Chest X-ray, PA view. Patient: 42 years old, sex F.
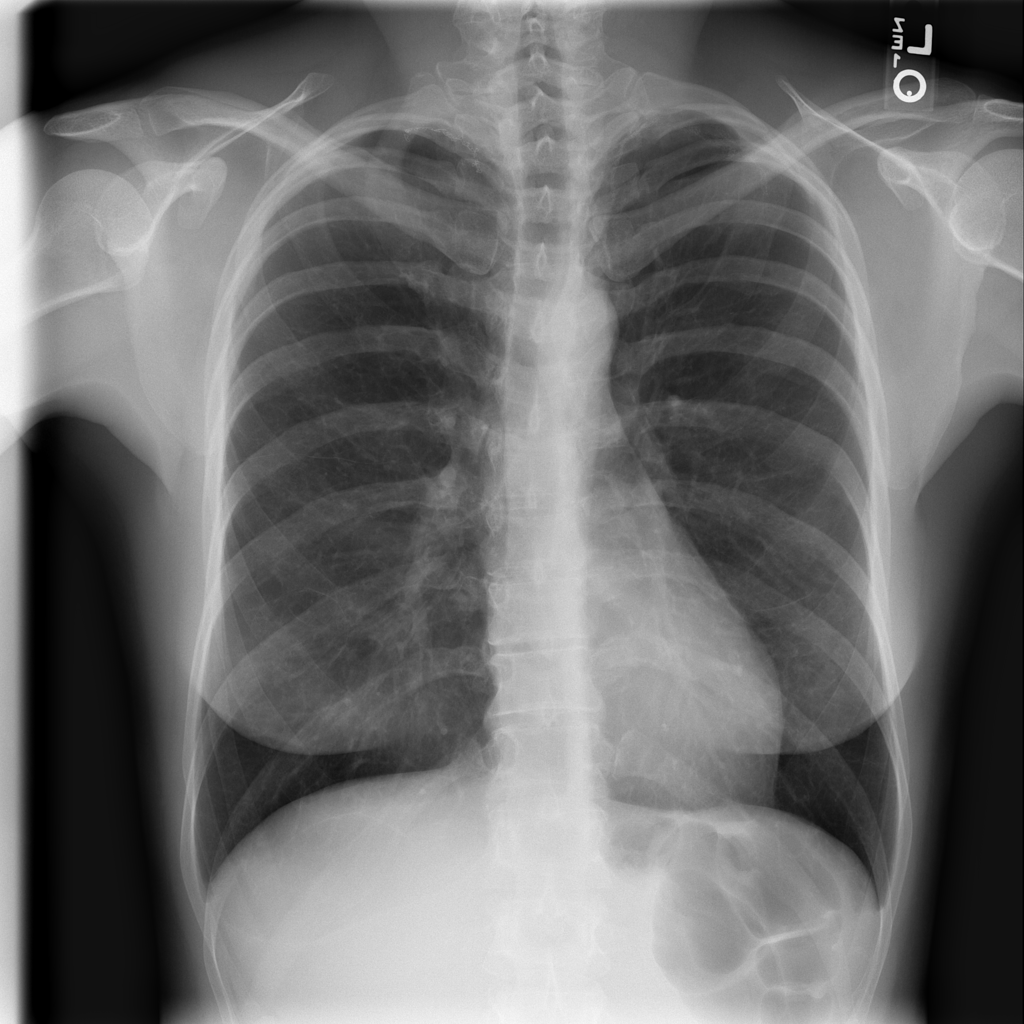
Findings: No Finding